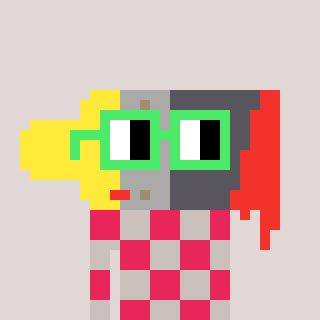
a pixel art character with square light green glasses, a paintbrush-shaped head and a foggrey-colored body on a warm background